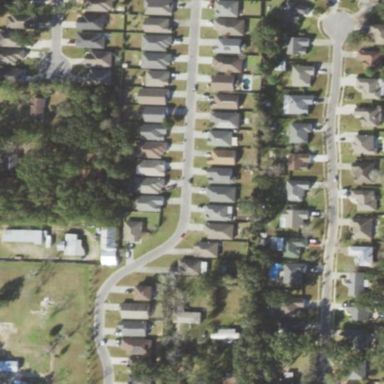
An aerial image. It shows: Residential area composed of single-family homes.